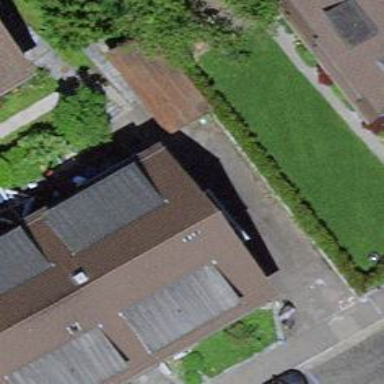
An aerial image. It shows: Paved footway.